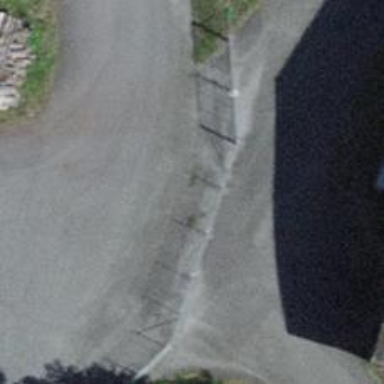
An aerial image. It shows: Gate.